Question: I am updating the category image by button tap in the collection view. I have a collectionView that has fade-in animation when the button tapped and the image changes. I also tried to use reloadItem, but it still flickering.
I found that the problem is caused because I call reloadData inside the cell updating, but I could not found how to do it correctly when the button is pressed.
'''
import UIKit
import CoreData
class WordsVC: UIViewController, UICollectionViewDelegate, UICollectionViewDataSource {
@IBOutlet weak var wordsCategoryCollection: UICollectionView!
override func viewDidLoad() {
super.viewDidLoad()
wordsCategoryCollection.delegate = self
wordsCategoryCollection.dataSource = self
wordsCategoryCollection.isScrollEnabled = false
wordsCategoryCollection.backgroundColor = nil
roundCounter = 1
}
func collectionView(_ collectionView: UICollectionView, numberOfItemsInSection section: Int) -> Int {
return words.count
}
func collectionView(_ collectionView: UICollectionView, cellForItemAt indexPath: IndexPath) -> UICollectionViewCell {
if let cell = collectionView.dequeueReusableCell(withReuseIdentifier: "WordsCategoryCell", for: indexPath) as? WordsCategoryCell {
cell.backgroundColor = UIColor.clear
cell.wordsBtn.tag = indexPath.row
cell.wordsBtn.addTarget(self, action: #selector(changeCategoryStatus), for: .touchUpInside)
cell.updateCell(word: words[indexPath.row])
return cell
}
return UICollectionViewCell()
}
@objc func changeCategoryStatus(_ sender: UIButton!) {
debugPrint(sender.tag)
if words[sender.tag].categoryIsEnable == true {
words[sender.tag].categoryIsEnable = false
words[sender.tag].categoryImageName.removeLast()
words[sender.tag].categoryImageName.append("F")
} else {
words[sender.tag].categoryIsEnable = true
words[sender.tag].categoryImageName.removeLast()
words[sender.tag].categoryImageName.append("T")
}
debugPrint("\(words[0].categoryImageName) - \(words[0].categoryIsEnable)")
debugPrint("\(words[1].categoryImageName) - \(words[1].categoryIsEnable)")
debugPrint("\(words[2].categoryImageName) - \(words[2].categoryIsEnable)")
wordsCategoryCollection.reloadData()
//wordsCategoryCollection.reloadItems(at: [IndexPath(row: sender.tag, section: 0)])
}
override func prepare(for segue: UIStoryboardSegue, sender: Any?) {
getWordsForTheGame()
}
@IBAction func playBtn(_ sender: Any) {
performSegue(withIdentifier: "MainVC", sender: nil)
}
}
'''
'''
class WordsCategoryCell: UICollectionViewCell {
@IBOutlet weak var wordsBtn: UIButton!
func updateCell(word: word) {
let image = UIImage(named: word.categoryImageName)
wordsBtn.setTitle(nil, for: .normal)
wordsBtn.setImage(image, for: .normal)
}
}
'''

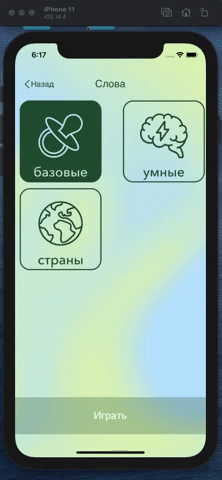
Answer: I'd suggest that you don't use 'reloadData()' for what you're trying to achieve. instead I would recommend this:
'''
func collectionView(_ collectionView: UICollectionView, shouldSelectItemAt indexPath: IndexPath) -> Bool {
collectionView.indexPathsForSelectedItems?.forEach({ collectionView.deselectItem(at: $0, animated: false) })
//this function will make it so only one cell can be selected at a time
//don't add this if you want multiple cells to be selected at the same time.
return true
}
func collectionView(_ collectionView: UICollectionView, didDeselectItemAt indexPath: IndexPath) {
self.checkNumberOfAnswers()
let cell = collectionView.cellForItem(at: indexPath) as! WordsCategoryCell
//animate the cell that is getting unselected here
}
func collectionView(_ collectionView: UICollectionView, didSelectItemAt indexPath: IndexPath) {
self.checkNumberOfAnswers()
let cell = collectionView.cellForItem(at: indexPath) as! WordsCategoryCell
//animate the cell that is getting selected here
}
'''
You can animate the cell you are selecting this way the way you want or even change its data since you have access to the cell, and the same thing for the cell that is getting unselected.
just override isSelected inside your cell and set it to do what you want when the cell is selected and when unselected.
'''
public override var isSelected: Bool {
didSet {
switch self.isSelected {
case true:
//do stuff when selected
case false:
//do stuff when unselected
}
}
}
'''
'reloadData()' recreates cells that are currently loaded (in view since you're dequeuing) using all the code inside 'func collectionView(_ collectionView: UICollectionView, cellForItemAt indexPath: IndexPath) -> UICollectionViewCell', it's not efficient for this particular use case since it's running extra code again, if it's already in view and it's loaded using your configurations then there is no need to set background color to clear, set button tag, etc... of every cell again. that small animation you see happening to the other cells might be a side effect of the cell being created again in front of your eyes.
Instead of changing the data inside your words array it's better to change data inside the cells that are already created.
'reloadData()' is better used to actually reload new data, like for example when you make a request from a server and you get a new array to update your cells with, you put a 'didSet' on that array and when 'didSet' runs it will 'reloadData', recreating the cells with the actual new info/data.
As for how to do it with the button, first I recommend that you add your @objc method inside your cell to improve readability since that is where your button exists, and using a delegate to get notified of it inside your ViewController.
Secondly, you need indexPath to access the cells, not indexPath.row, so create an optional variable inside your cells called 'indexPath' of type 'IndexPath' and set it to 'indexPath' when your cells are being created.
'''
cell.indexPath = indexPath
'''
Now, create a delegate inside your cell that has a function that passes the indexPath when your button is pressed, for example:
'''
protocol categoryCellDelegate {
func buttonPressed(index: IndexPath)
}
'''
get the indexPath inside your VC by conforming to the protocol and when the function is called inside your VC:
'''
func buttonPressed(index: IndexPath) {
let cell = wordsCategoryCollection.cellForItem(at: index) as! WordsCategoryCell
//now do anything your want with this cell like change image, color, etc...
}
'''
And for why I recommended using the CollectionView's 'didSelectItemAt' is mostly cause it already provides all these and more for you.
I used to do it using a button till a month ago (I've been coding Swift for 8 months now) until I wanted to create a quiz system where only one cell in a given section could be selected at a time, and the headache involved with making sure the previous cell get's unselected and new one is selected was just not worth it. so I used Collections View's own selection method, saw how easy it was and that it gave me all that I wanted and started using it more since.